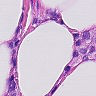
Metastatic tissue present: yes